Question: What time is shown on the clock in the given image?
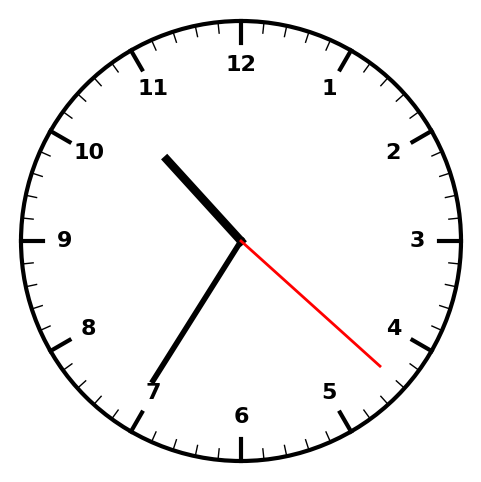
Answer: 10:35:22